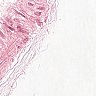
Metastatic tissue present: no